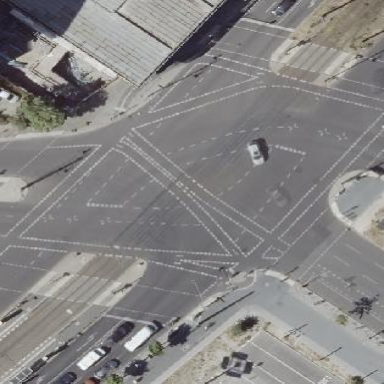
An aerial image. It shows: Primary highway junction.